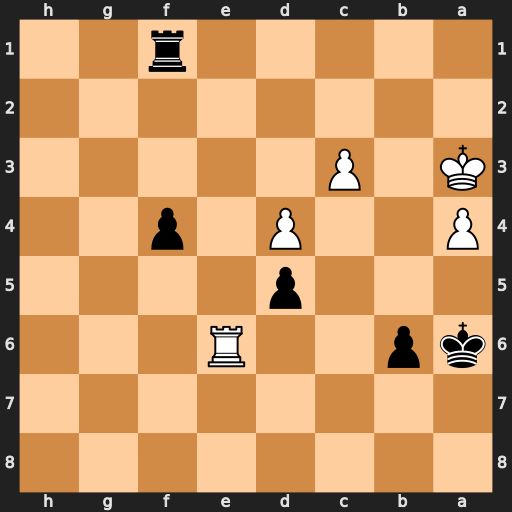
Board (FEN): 8/8/kp2R3/3p4/P2P1p2/K1P5/8/5r2
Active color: b
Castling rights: -
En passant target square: -
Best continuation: f3 Rf6 f2 Kb2 Ka5 Rf4 Kxa4 Rf8 Kb5